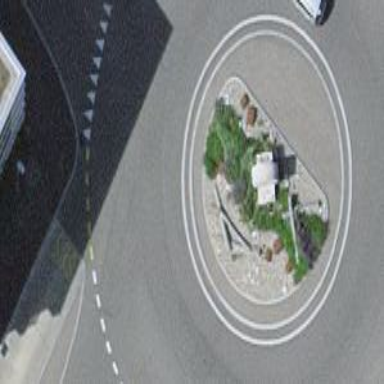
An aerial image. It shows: Secondary road with asphalt surface leading to roundabout.